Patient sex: M
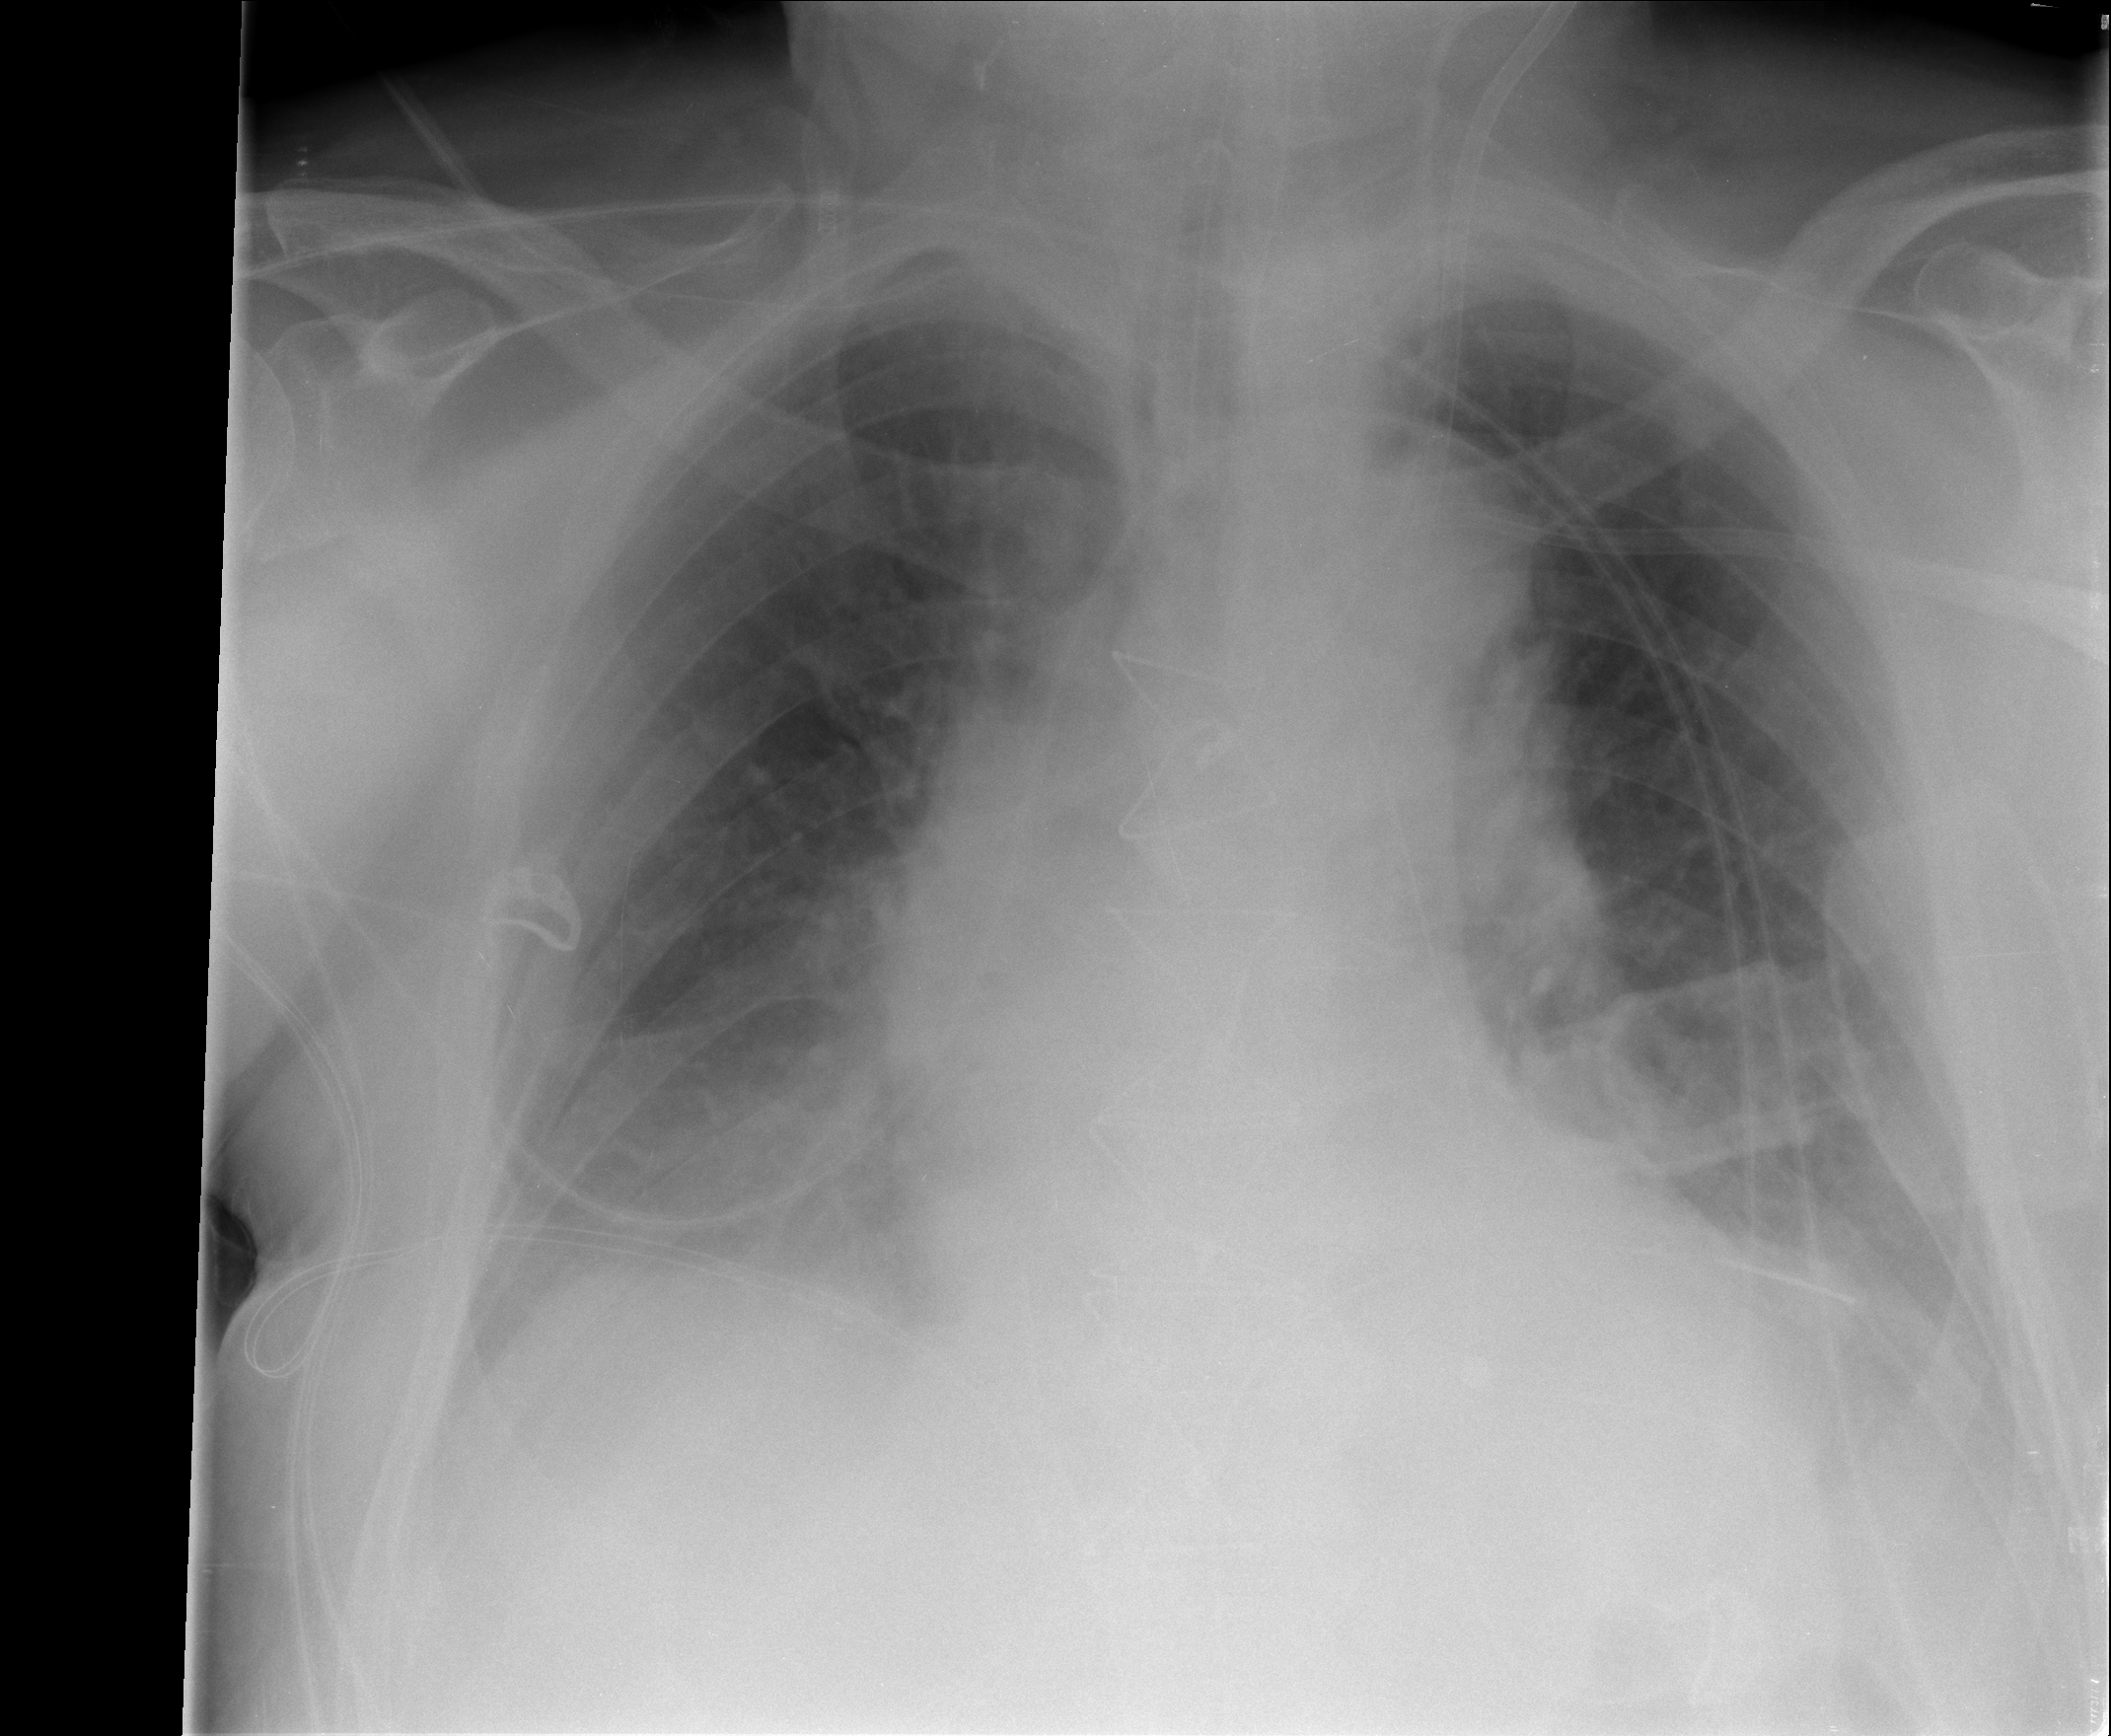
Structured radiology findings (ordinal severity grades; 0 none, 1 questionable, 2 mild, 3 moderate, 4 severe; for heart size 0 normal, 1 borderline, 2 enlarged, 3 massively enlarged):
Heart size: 1
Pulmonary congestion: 1
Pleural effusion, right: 0
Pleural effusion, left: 0
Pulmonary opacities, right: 0
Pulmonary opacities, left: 0
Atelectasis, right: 2
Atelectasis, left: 2